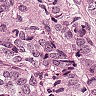
Metastatic tissue present: yes